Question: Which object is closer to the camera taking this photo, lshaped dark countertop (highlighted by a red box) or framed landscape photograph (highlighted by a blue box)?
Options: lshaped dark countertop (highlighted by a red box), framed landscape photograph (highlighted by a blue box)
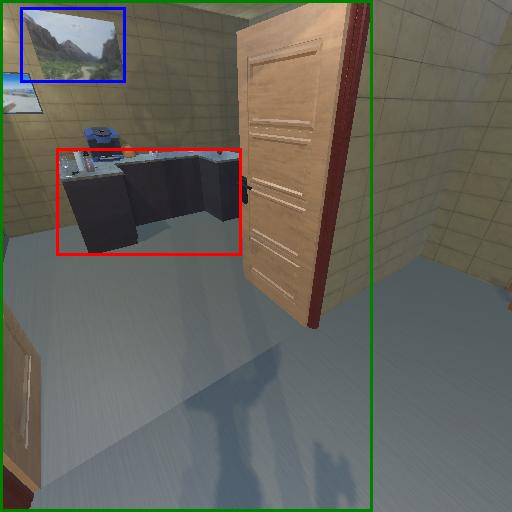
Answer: lshaped dark countertop (highlighted by a red box)